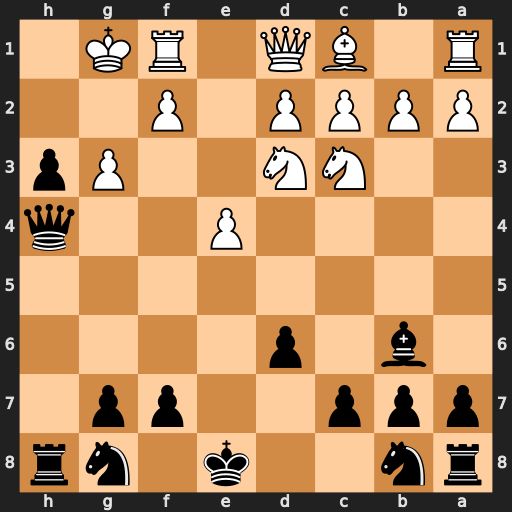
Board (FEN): rn2k1nr/ppp2pp1/1b1p4/8/4P2q/2NN2Pp/PPPP1P2/R1BQ1RK1
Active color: b
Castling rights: kq
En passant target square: -
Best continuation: Qxg3+ Kh1 Qg2#